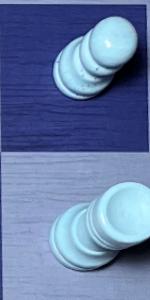
Label: Rook_White